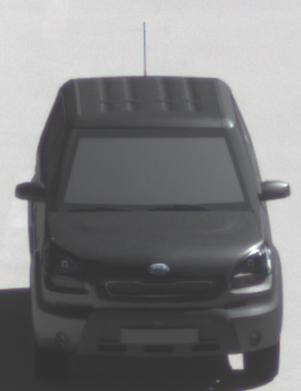
Make: KIA
Model: Soul 1.6
Detailed model: Soul (AM)
Model produced from: 2009/02
Model produced until: 2009/11
Doors: 5
Color: gray
Road condition: dry road
Daytime: morning or afternoon
Contrast: high contrast